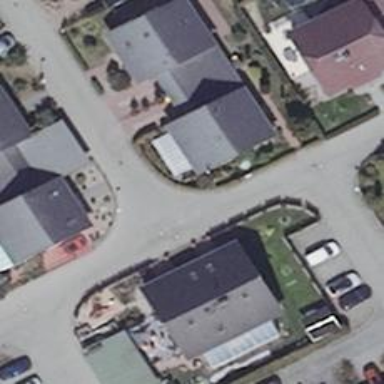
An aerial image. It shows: Living street.